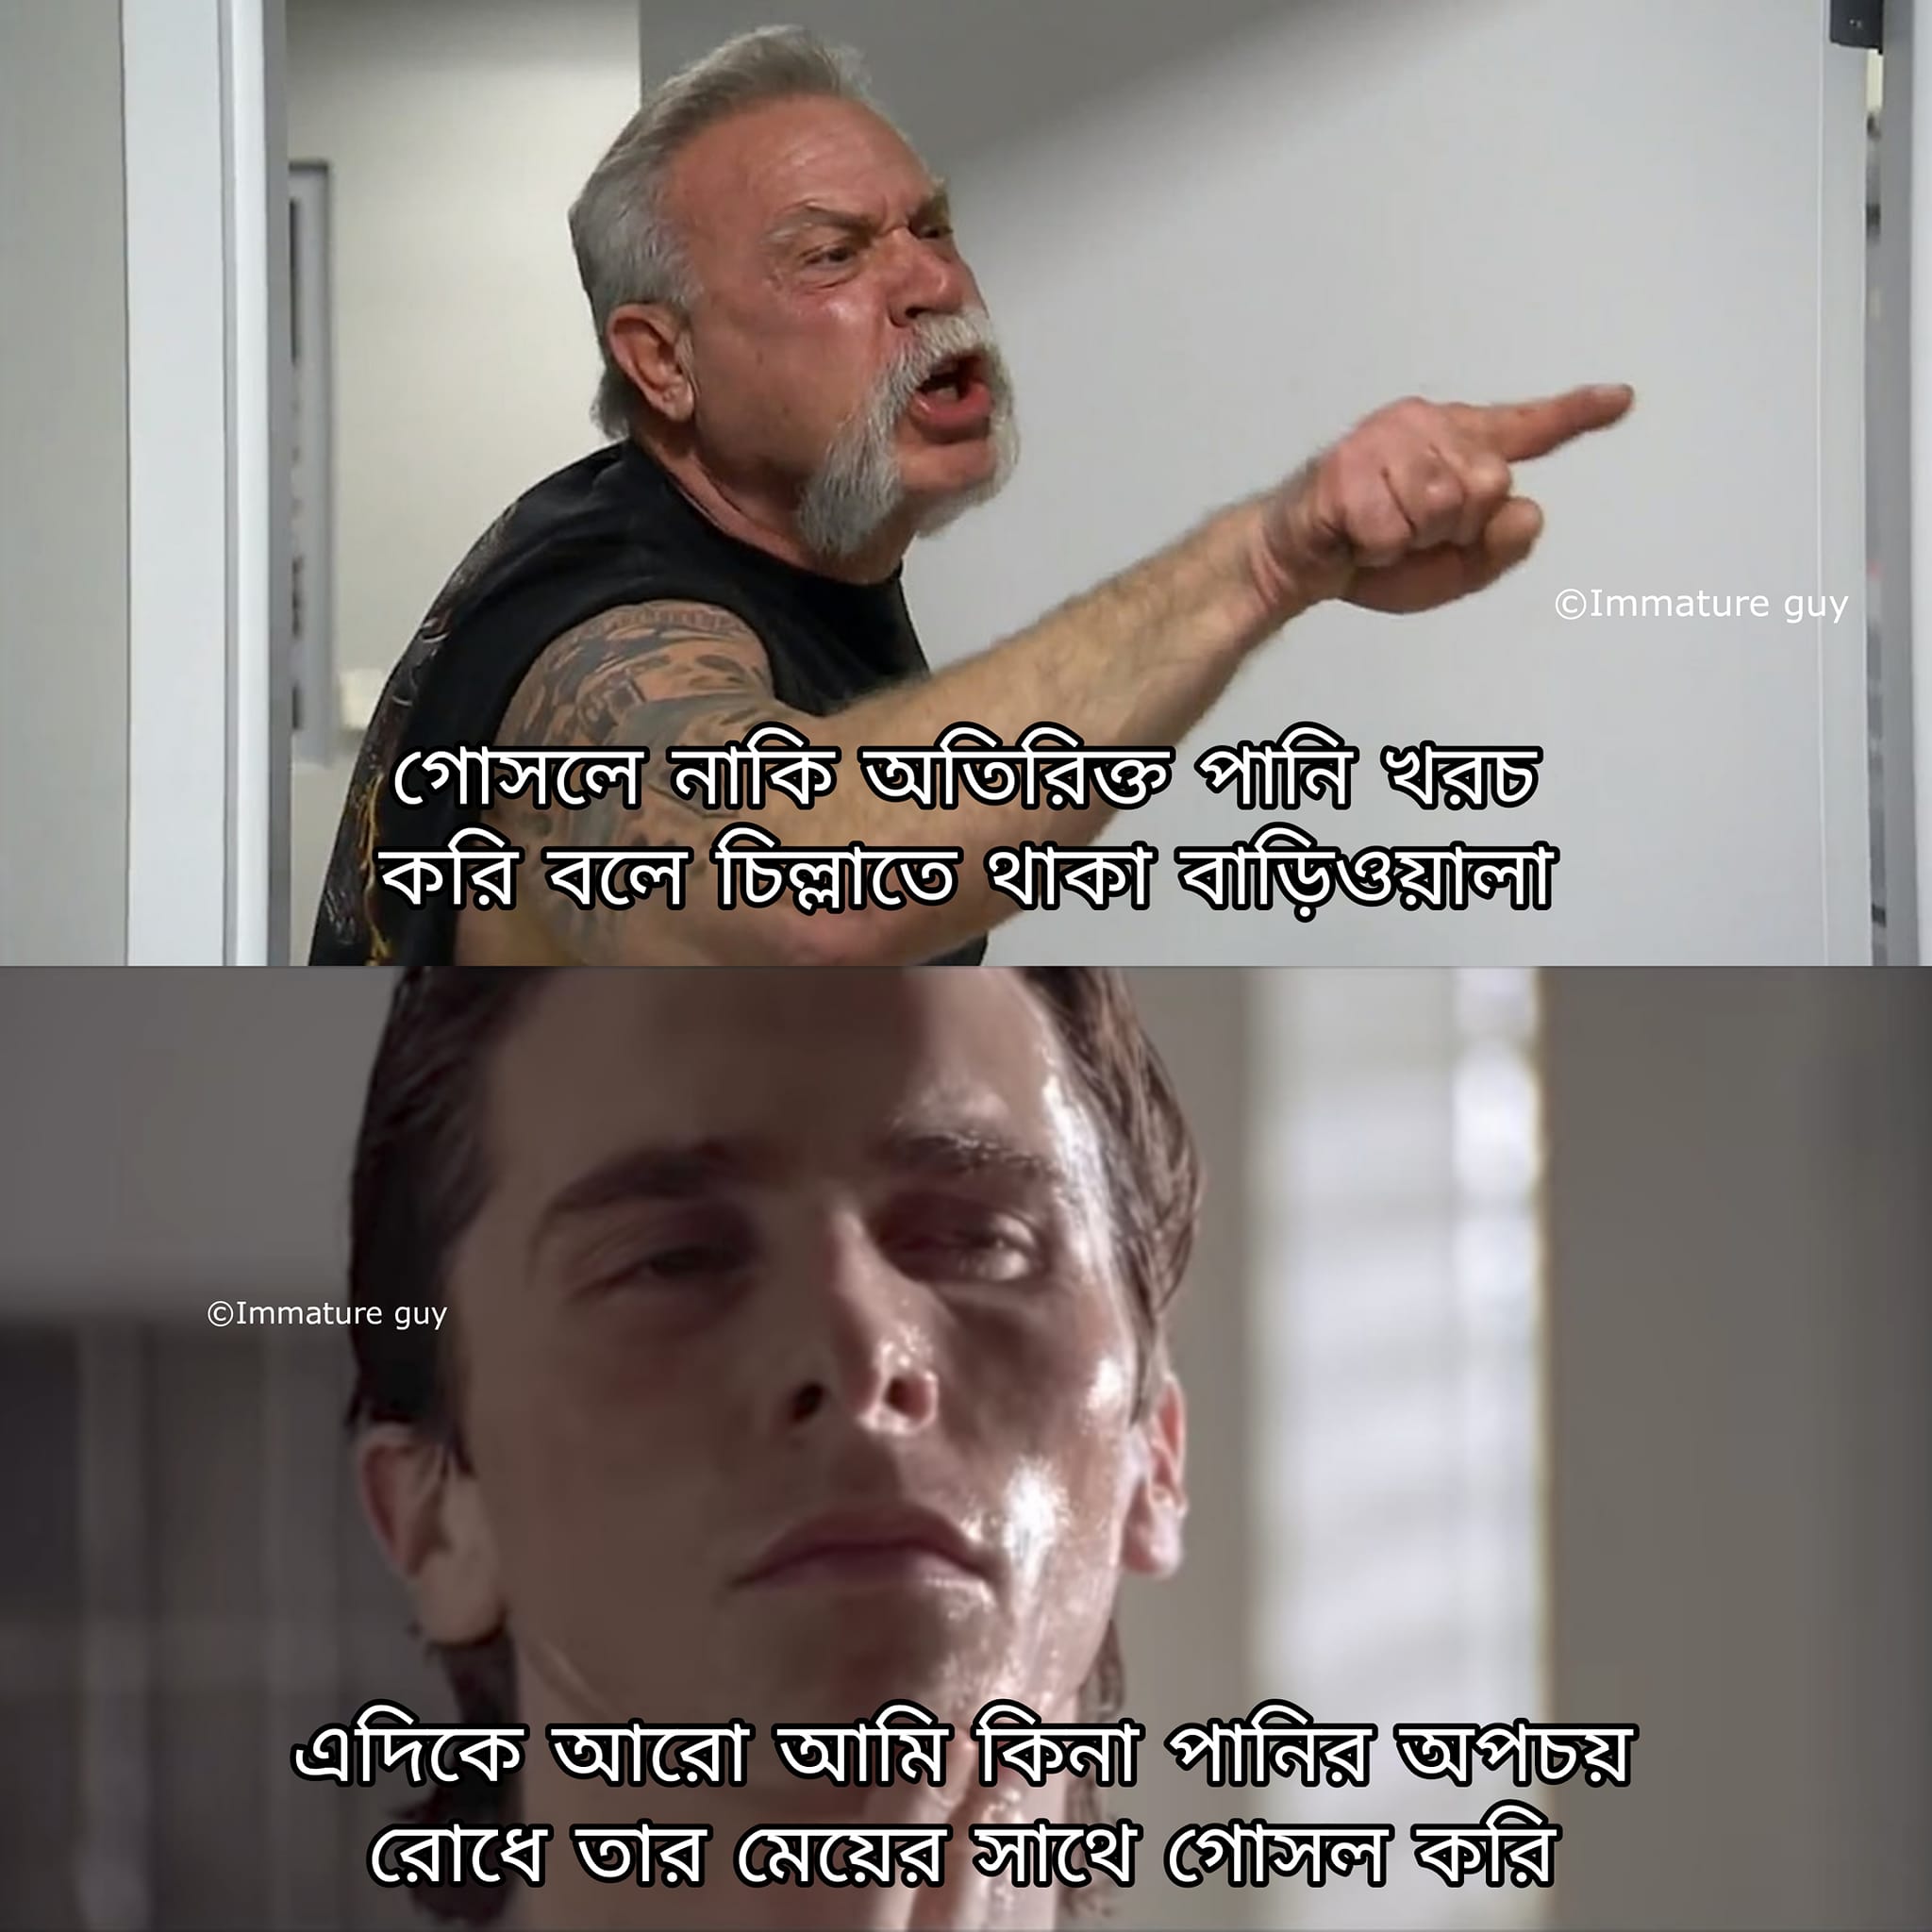
Text: গোসলে নাকি অতিরিক্ত পানি খরচ করি বলে চিল্লাতে থাকা বাড়িওয়ালা এদিকে আরো আমি কিনা পানির অপচয় রোধে তার মেয়ের সথে গোসল করি
Label: Non Hate